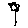
Label: flower